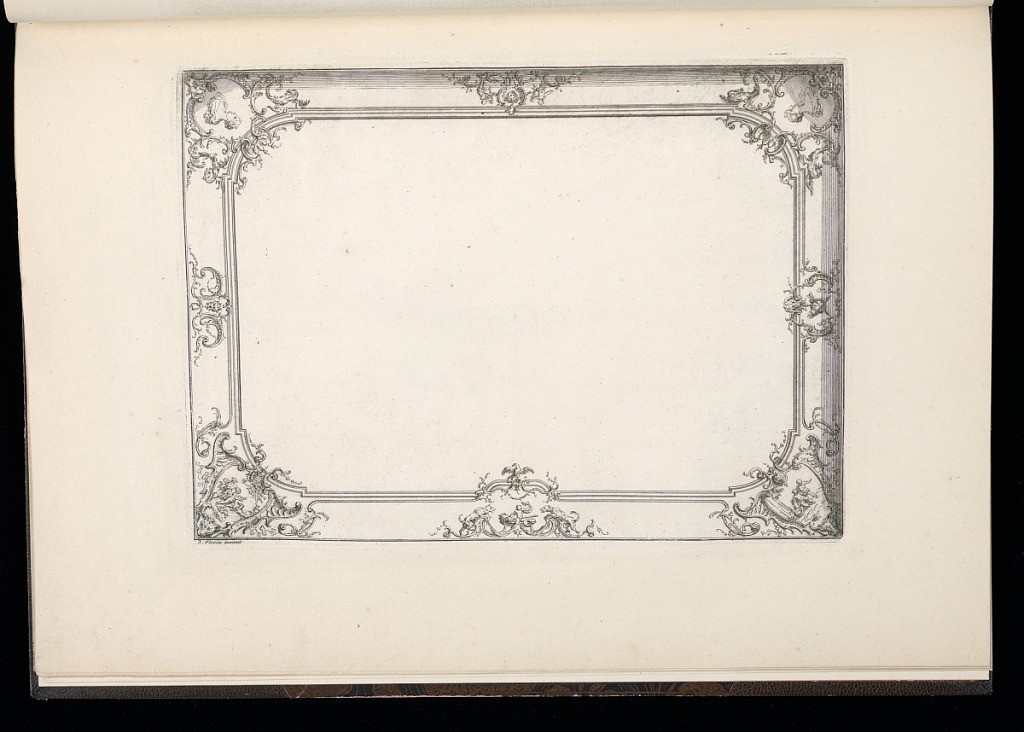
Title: Ceiling Design
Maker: Nicolas Pineau, French, 1684-1754
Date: ca. 1730
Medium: Etching and engraving on laid paper
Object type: Print
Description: A design for a rectangular ceiling with variations to the design in each corner and side. Only the cornice is ornamented with corner cartouches surrounded by rococo motifs, palmettes, c-scrolls, s-scrolls, fleurons, and gadrooning. Within the cartouches, different scenes with figures, putti, and profile portraits. Along the cornice between each corner is more ornament, incorporating rococo motifs, masks, animals, putti, c-scrolls, s-scrolls, fleurons, flowers, and trophies. The plate is numbered and signed.